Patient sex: M
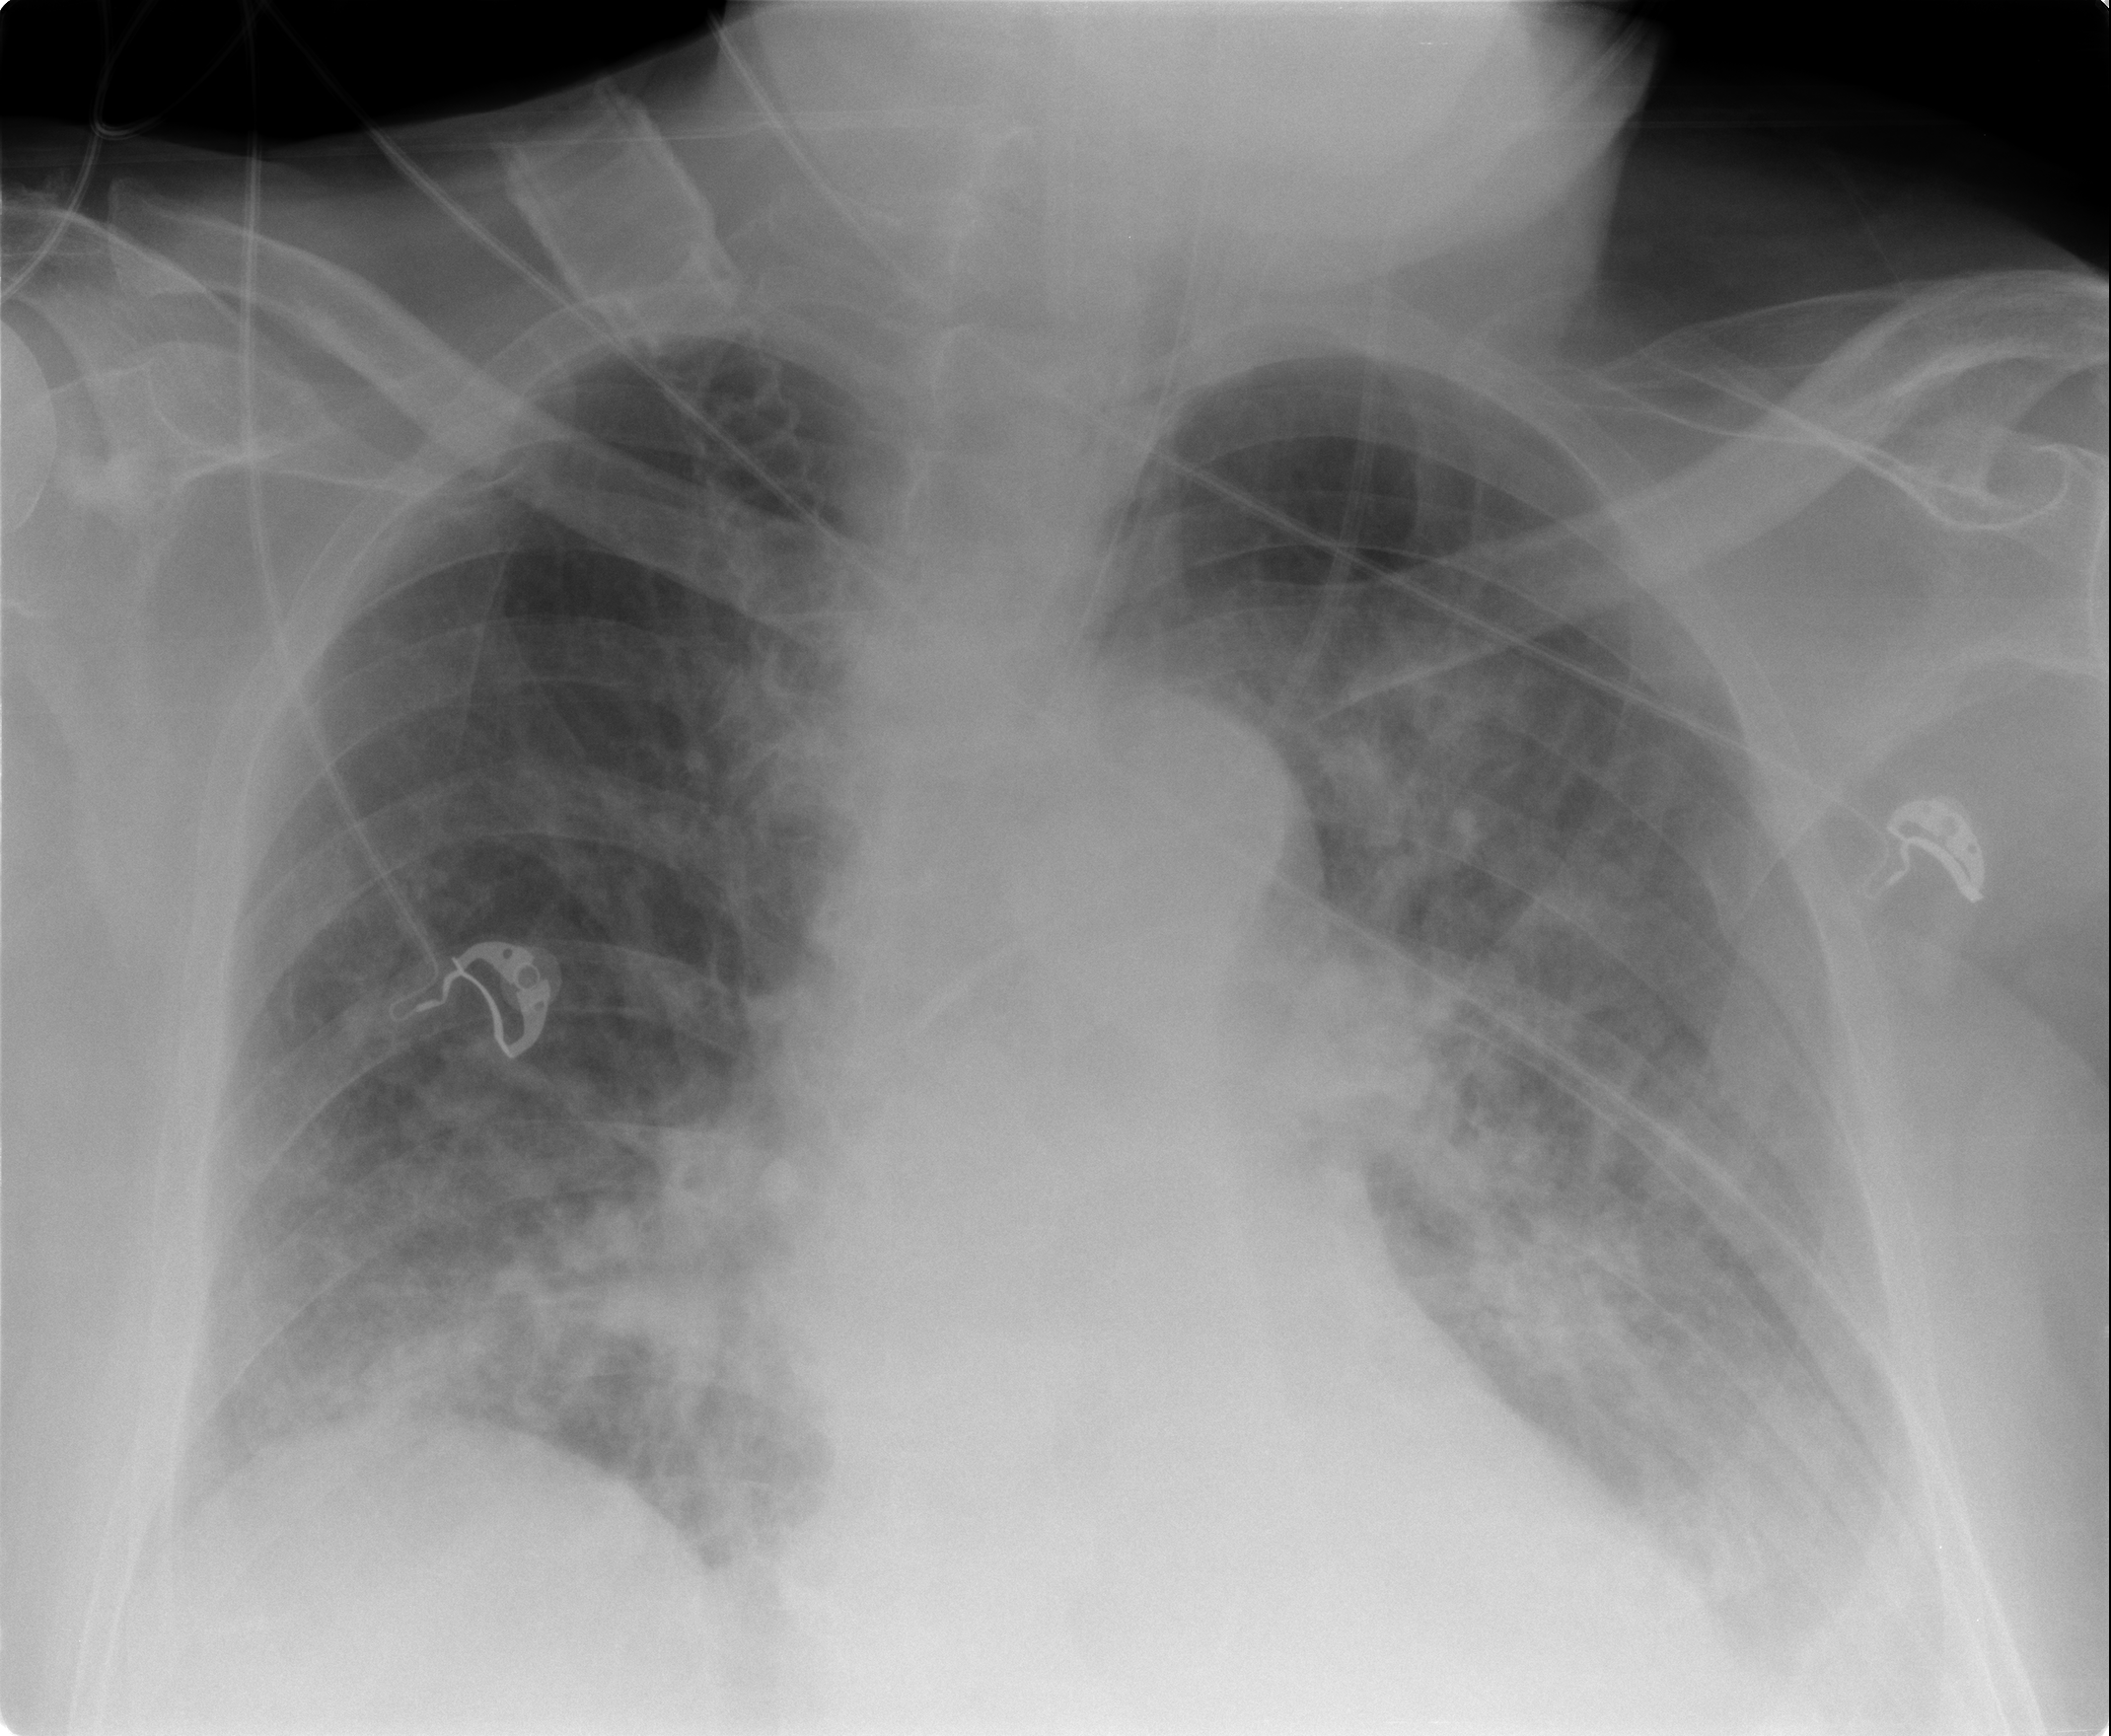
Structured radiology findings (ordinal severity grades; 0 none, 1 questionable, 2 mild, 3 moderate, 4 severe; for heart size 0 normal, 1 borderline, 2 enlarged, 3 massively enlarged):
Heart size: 0
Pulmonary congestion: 3
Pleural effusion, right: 2
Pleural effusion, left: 2
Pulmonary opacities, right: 2
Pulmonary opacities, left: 2
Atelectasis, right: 2
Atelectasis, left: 2